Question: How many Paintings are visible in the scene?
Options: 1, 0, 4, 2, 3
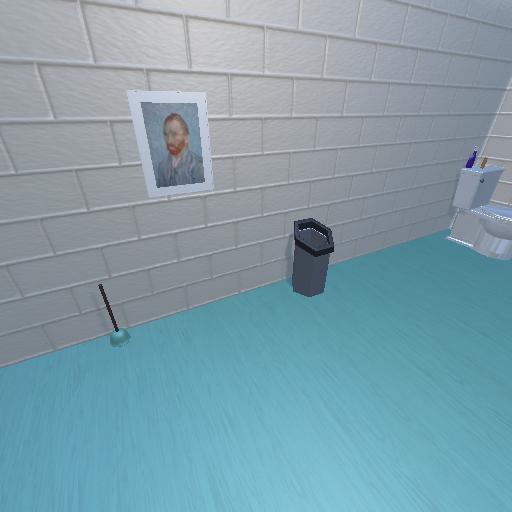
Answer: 1